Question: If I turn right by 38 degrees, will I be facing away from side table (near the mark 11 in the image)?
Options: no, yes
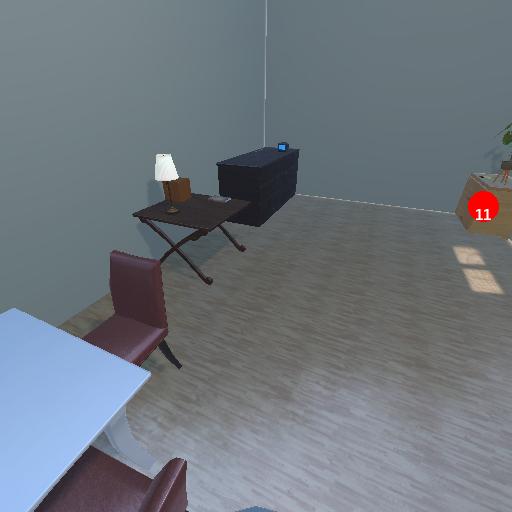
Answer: no